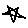
Label: star